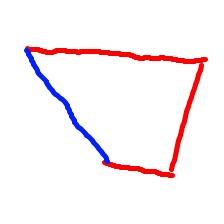
Shape: trapezoid